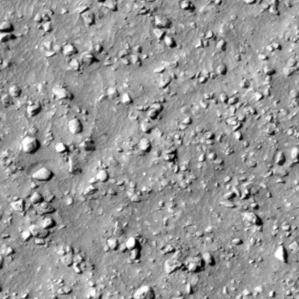
Label: non_frost